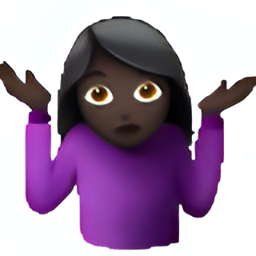
Name: shrug
Emoji: 🤷🏿
Group: People & Body
Sub-group: person-gesture